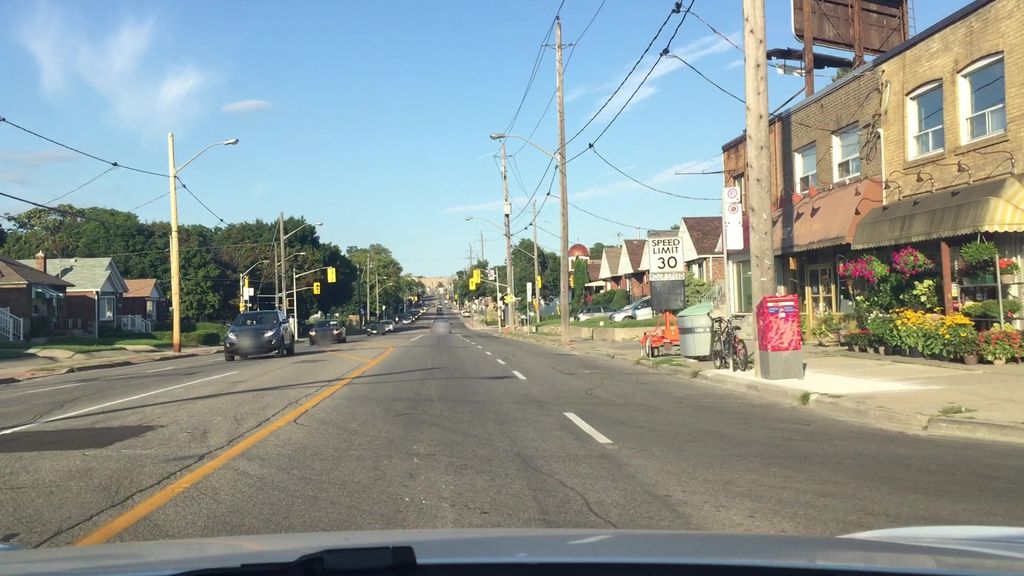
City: toronto